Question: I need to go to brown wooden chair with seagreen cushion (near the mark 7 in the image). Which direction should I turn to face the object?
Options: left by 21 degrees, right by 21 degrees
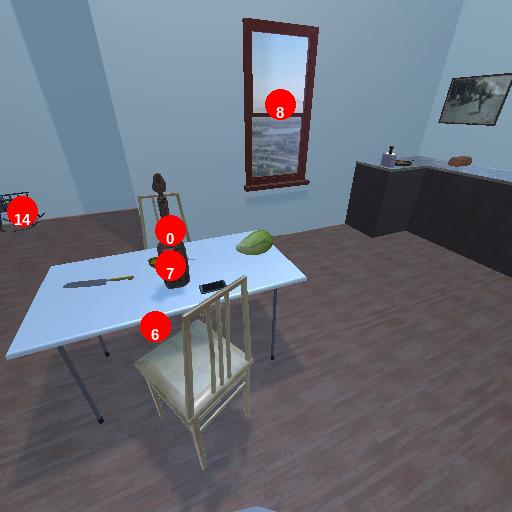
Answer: left by 21 degrees